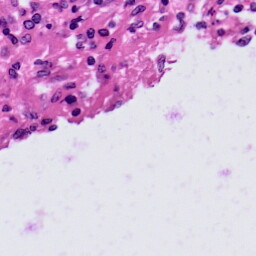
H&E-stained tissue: Skin